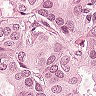
Metastatic tissue present: yes